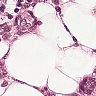
Metastatic tissue present: yes